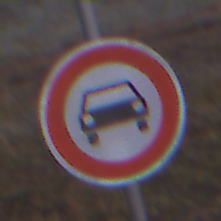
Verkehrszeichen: VerbotKraftwagen
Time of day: SunriseSunset
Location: Outdoor (Nature)
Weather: Clear
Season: NotSpecified
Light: Natural